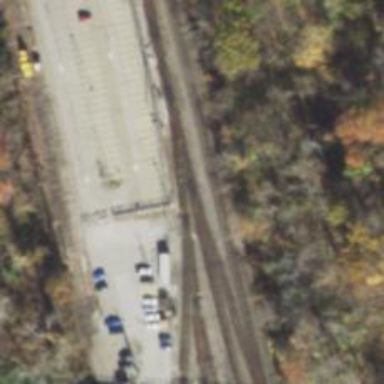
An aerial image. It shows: Electrified rail for trains.